高三 · 度量几何学
如图, 四边形 $\mathrm{ABCD}$ 是圆内接四边形, $\mathrm{AB}$ 是直径, $\mathrm{MN}$ 是 $\odot \mathrm{O}$ 的切线, $\mathrm{C}$ 为切点, 若 $\angle$ $\mathrm{BCM}=38^{\circ}$,则 $\angle \mathrm{B}$ 等于 ( )

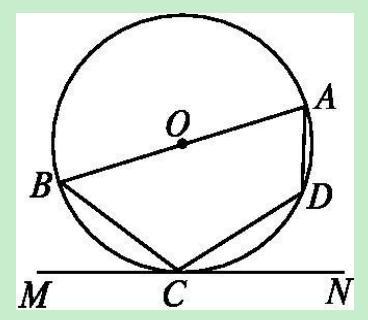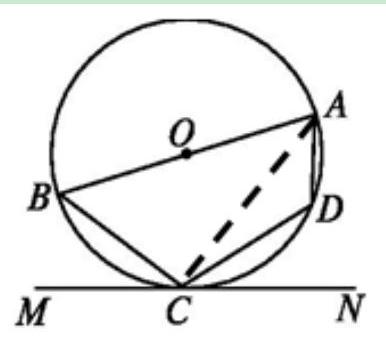
A. $32^{\circ}$
B. $42^{\circ}$
C. $52^{\circ}$
D. $48^{\circ}$
答案: C
解析: 解答: 连接 $\mathrm{AC}$,如图.

!$\because \mathrm{MN}$ 切 $\odot \mathrm{O}$ 于点 $\mathrm{C}, \mathrm{BC}$ 是弦,$	herefore \angle \mathrm{BAC}=\angle \mathrm{BCM} . \because \mathrm{AB}$ 是直径,$	herefore \angle \mathrm{ACB}=90^{\circ} 	herefore \angle \mathrm{B}+\angle \mathrm{BAC}=90^{\circ}$.$	herefore \angle \mathrm{B}+\angle \mathrm{BCM}=90^{\circ}, 	herefore \angle \mathrm{B}=90^{\circ}-\angle \mathrm{BCM}=52^{\circ}$.